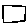
Label: square